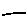
Label: line